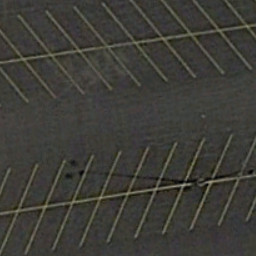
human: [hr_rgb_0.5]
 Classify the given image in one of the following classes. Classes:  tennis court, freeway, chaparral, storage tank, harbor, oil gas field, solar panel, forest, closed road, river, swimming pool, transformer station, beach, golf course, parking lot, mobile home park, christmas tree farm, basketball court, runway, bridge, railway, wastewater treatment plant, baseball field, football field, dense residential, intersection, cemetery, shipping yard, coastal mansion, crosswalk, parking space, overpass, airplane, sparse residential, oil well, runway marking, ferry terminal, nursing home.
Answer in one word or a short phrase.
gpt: parking space